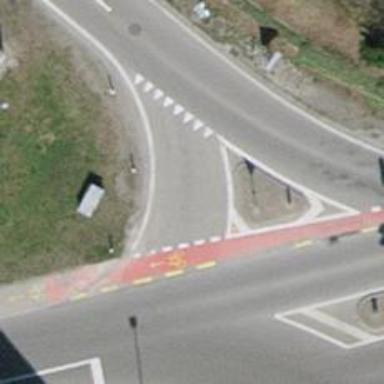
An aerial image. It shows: Trunk link road with asphalt surface.